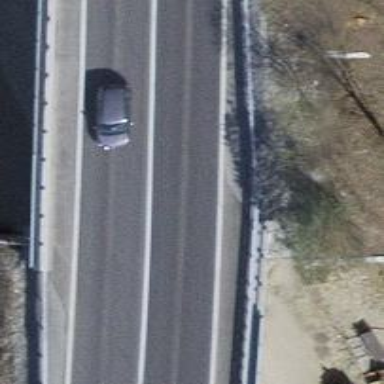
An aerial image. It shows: Secondary road crossing bridge with asphalt surface.